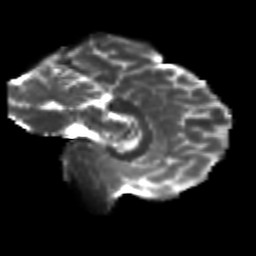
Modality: T2w
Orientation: sagittal
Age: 21
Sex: male
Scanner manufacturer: siemens
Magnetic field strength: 3 T
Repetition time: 3.5 s
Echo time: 0.113 s